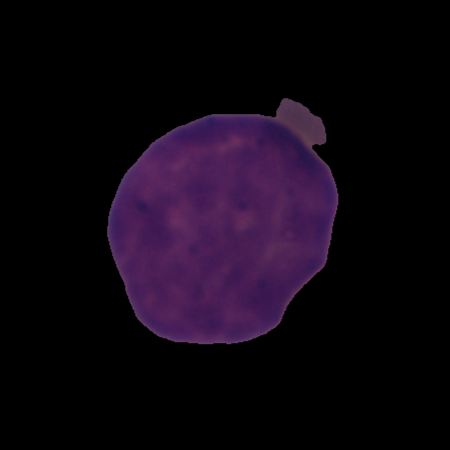
Label: cancer